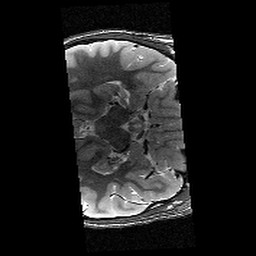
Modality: T2w
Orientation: axial
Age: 12
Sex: male
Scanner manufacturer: siemens
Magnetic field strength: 3 T
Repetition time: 9.23 s
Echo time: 0.067 s